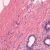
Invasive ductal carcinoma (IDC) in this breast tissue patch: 0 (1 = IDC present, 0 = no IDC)